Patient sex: M
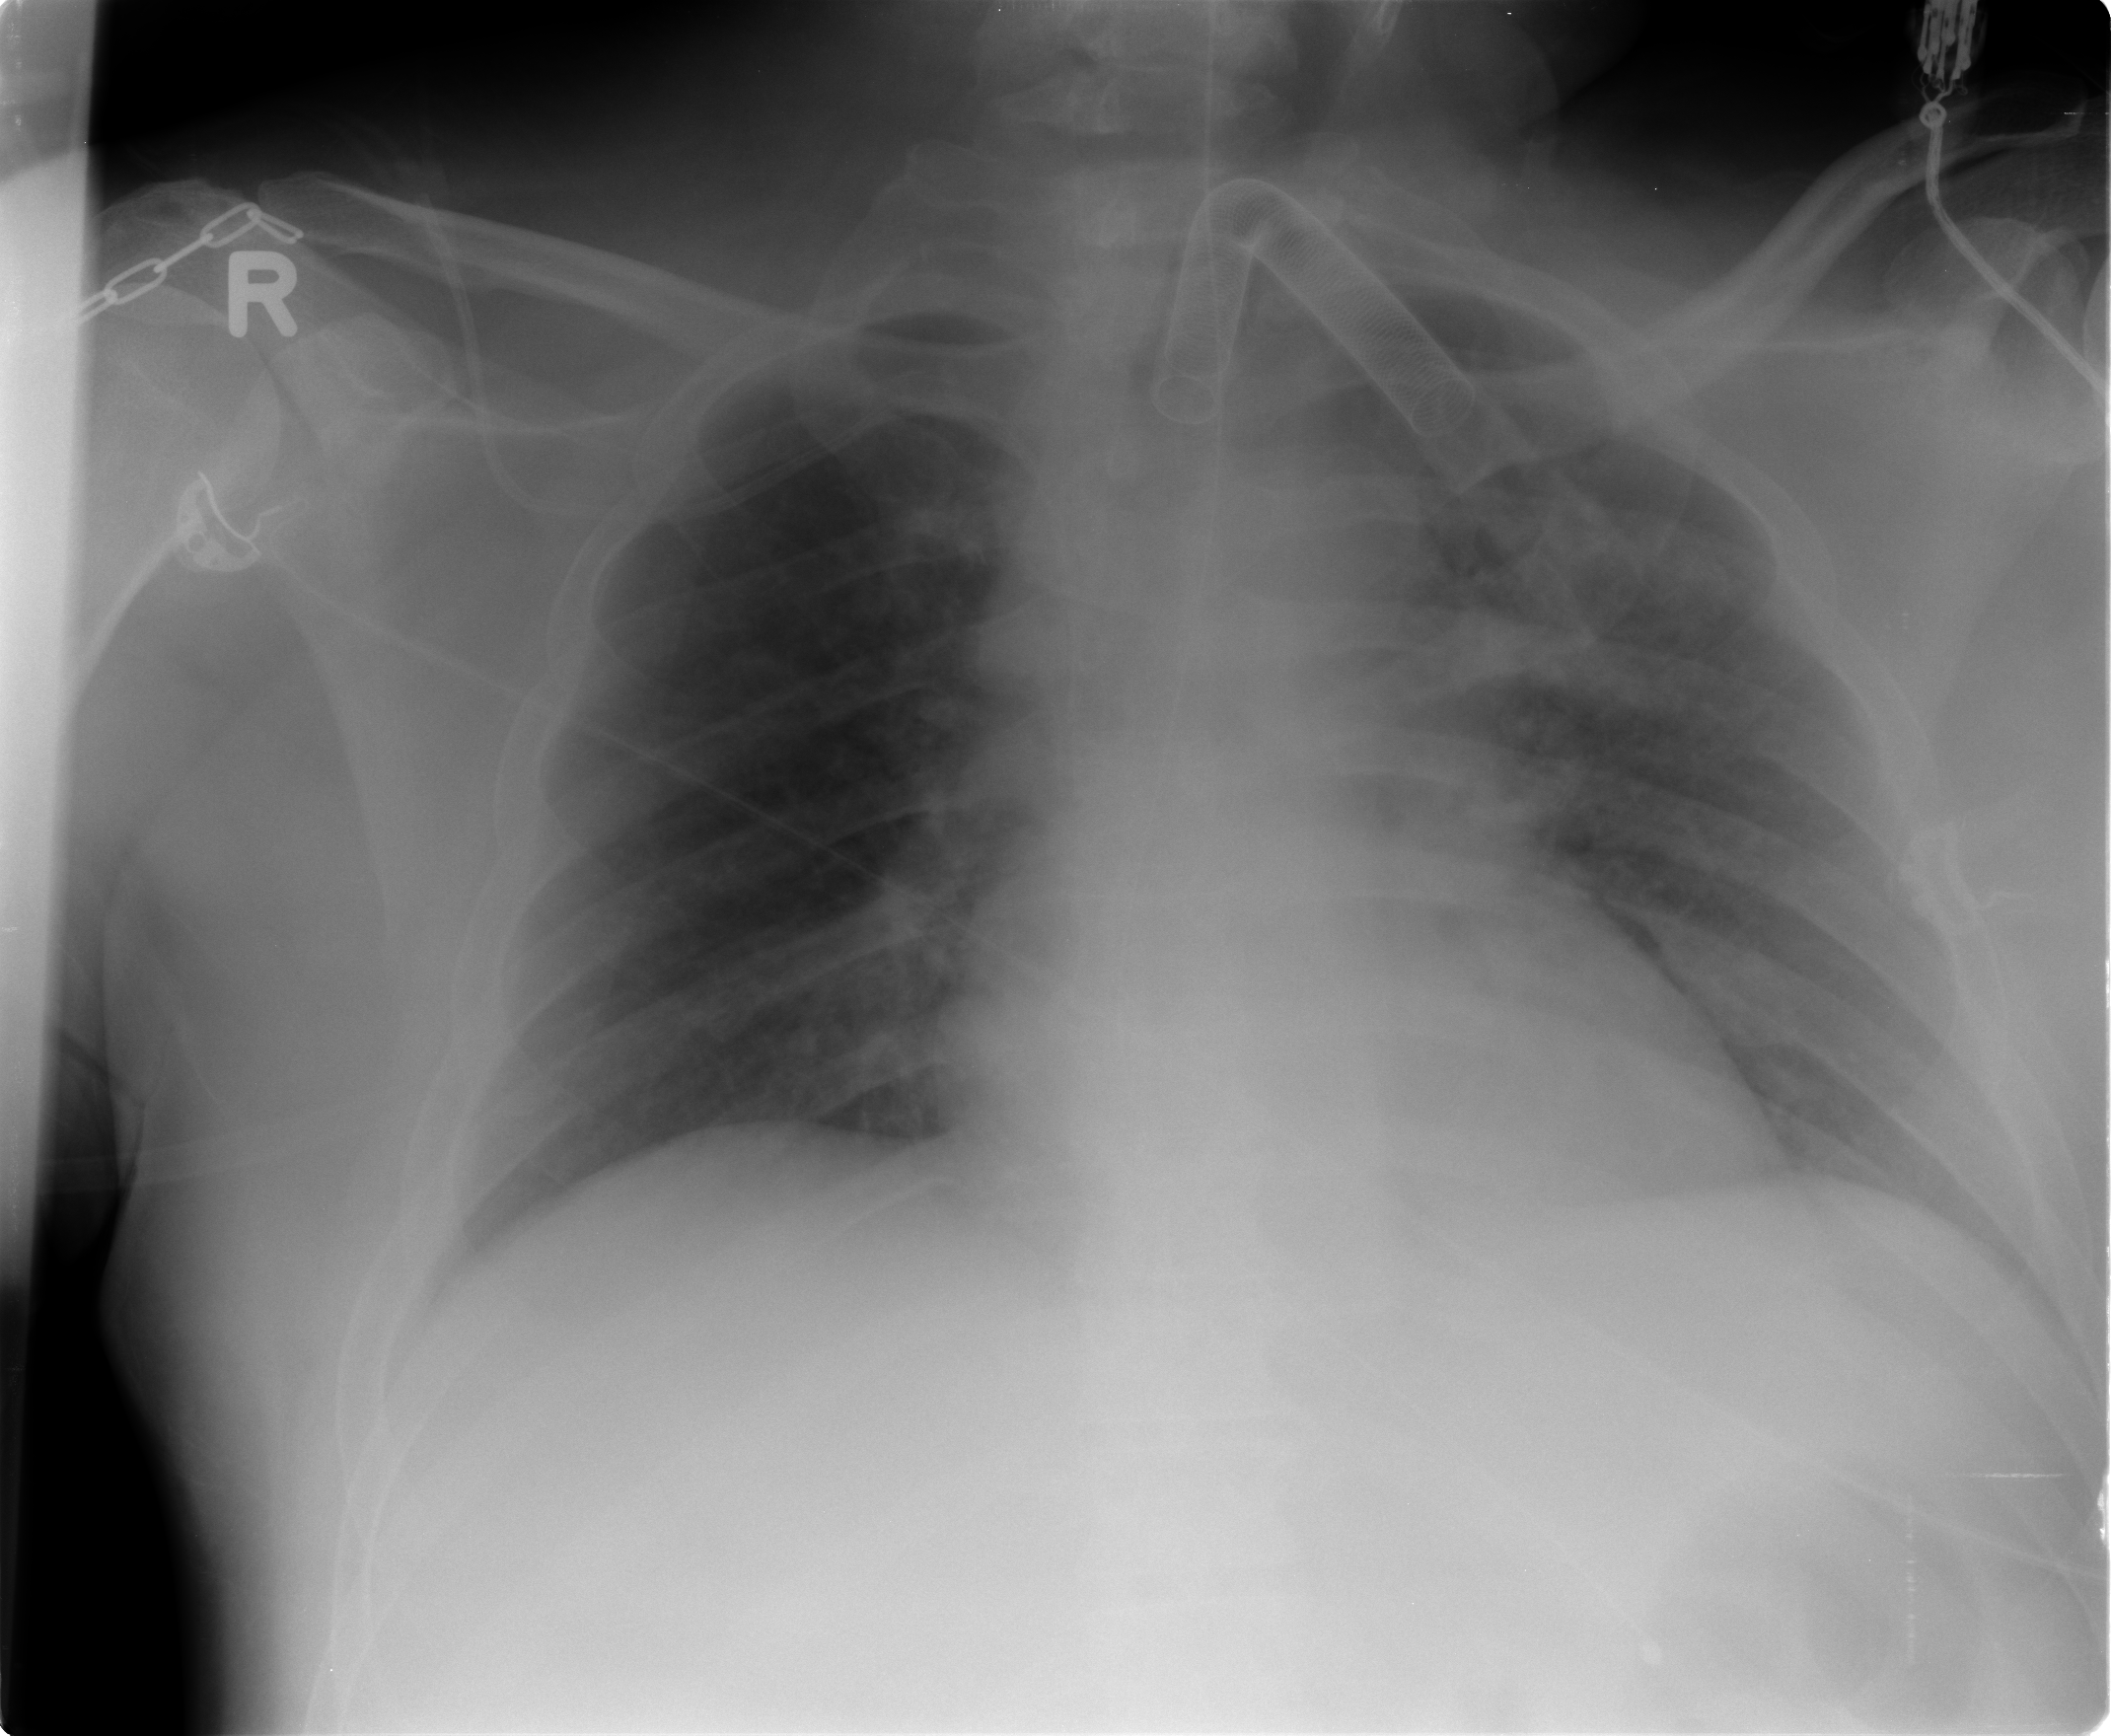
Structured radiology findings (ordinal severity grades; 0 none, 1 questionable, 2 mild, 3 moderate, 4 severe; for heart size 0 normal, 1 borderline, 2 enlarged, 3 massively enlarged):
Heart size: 0
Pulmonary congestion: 2
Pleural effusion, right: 0
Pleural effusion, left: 2
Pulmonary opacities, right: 0
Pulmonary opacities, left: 0
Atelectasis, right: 0
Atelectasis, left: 2